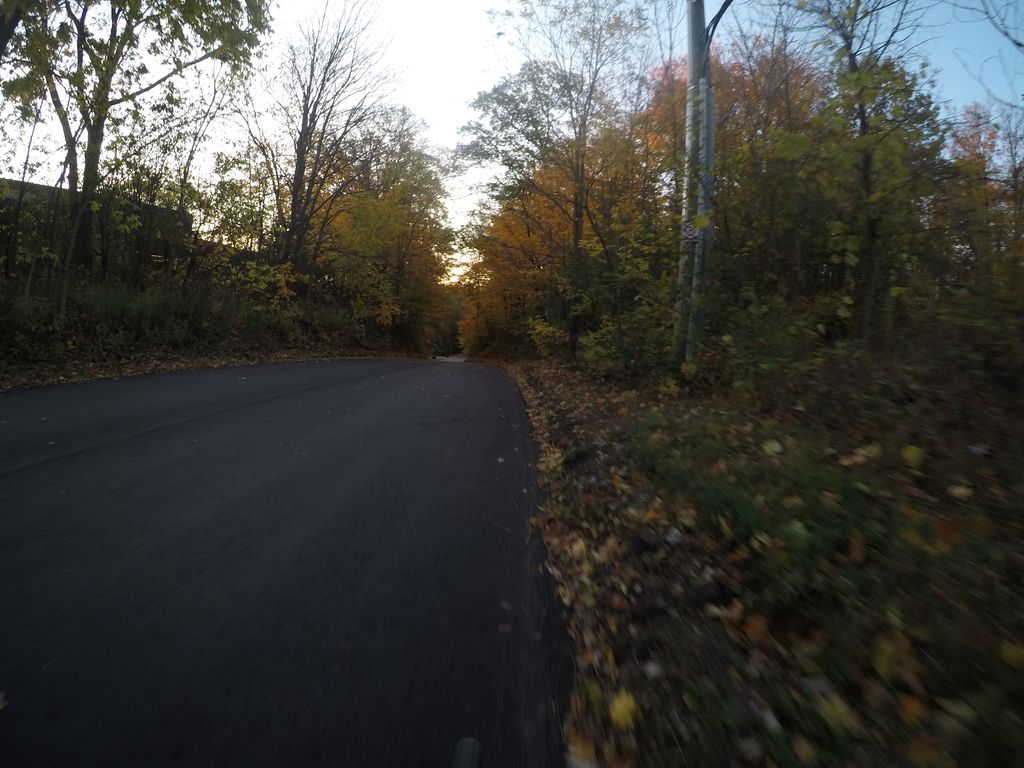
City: kitchener-waterloo